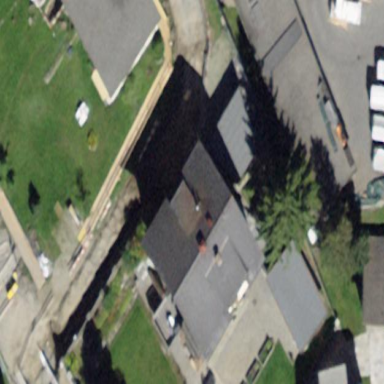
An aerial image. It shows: Building with tiled roof.